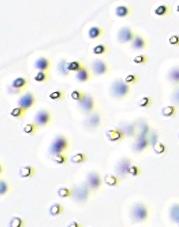
Label: Phaeocystis